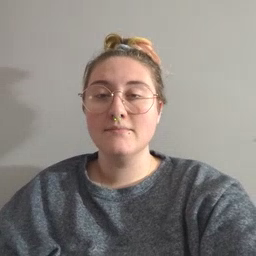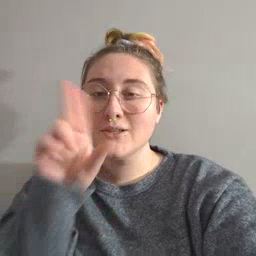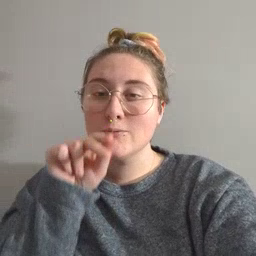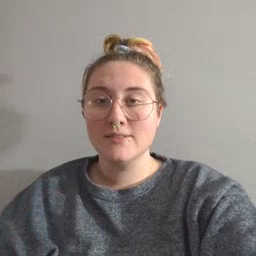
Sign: goose